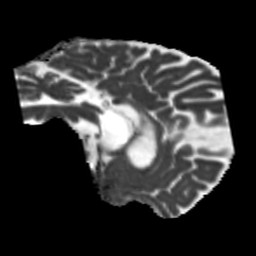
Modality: MD
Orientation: sagittal
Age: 58
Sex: male
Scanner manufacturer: siemens
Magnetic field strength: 3 T
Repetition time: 5.25 s
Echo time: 0.08 s